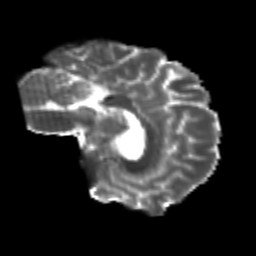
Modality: T2w
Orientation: sagittal
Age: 26
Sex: male
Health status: healthy
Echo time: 0.074 s